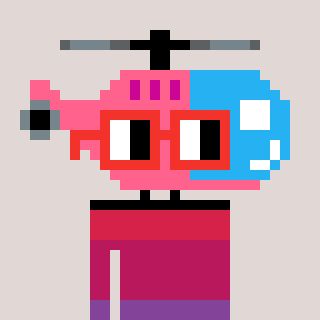
a pixel art character with square red glasses, a helicopter-shaped head and a grayscale-colored body on a warm background